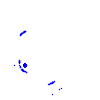
Particle: electron